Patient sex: M
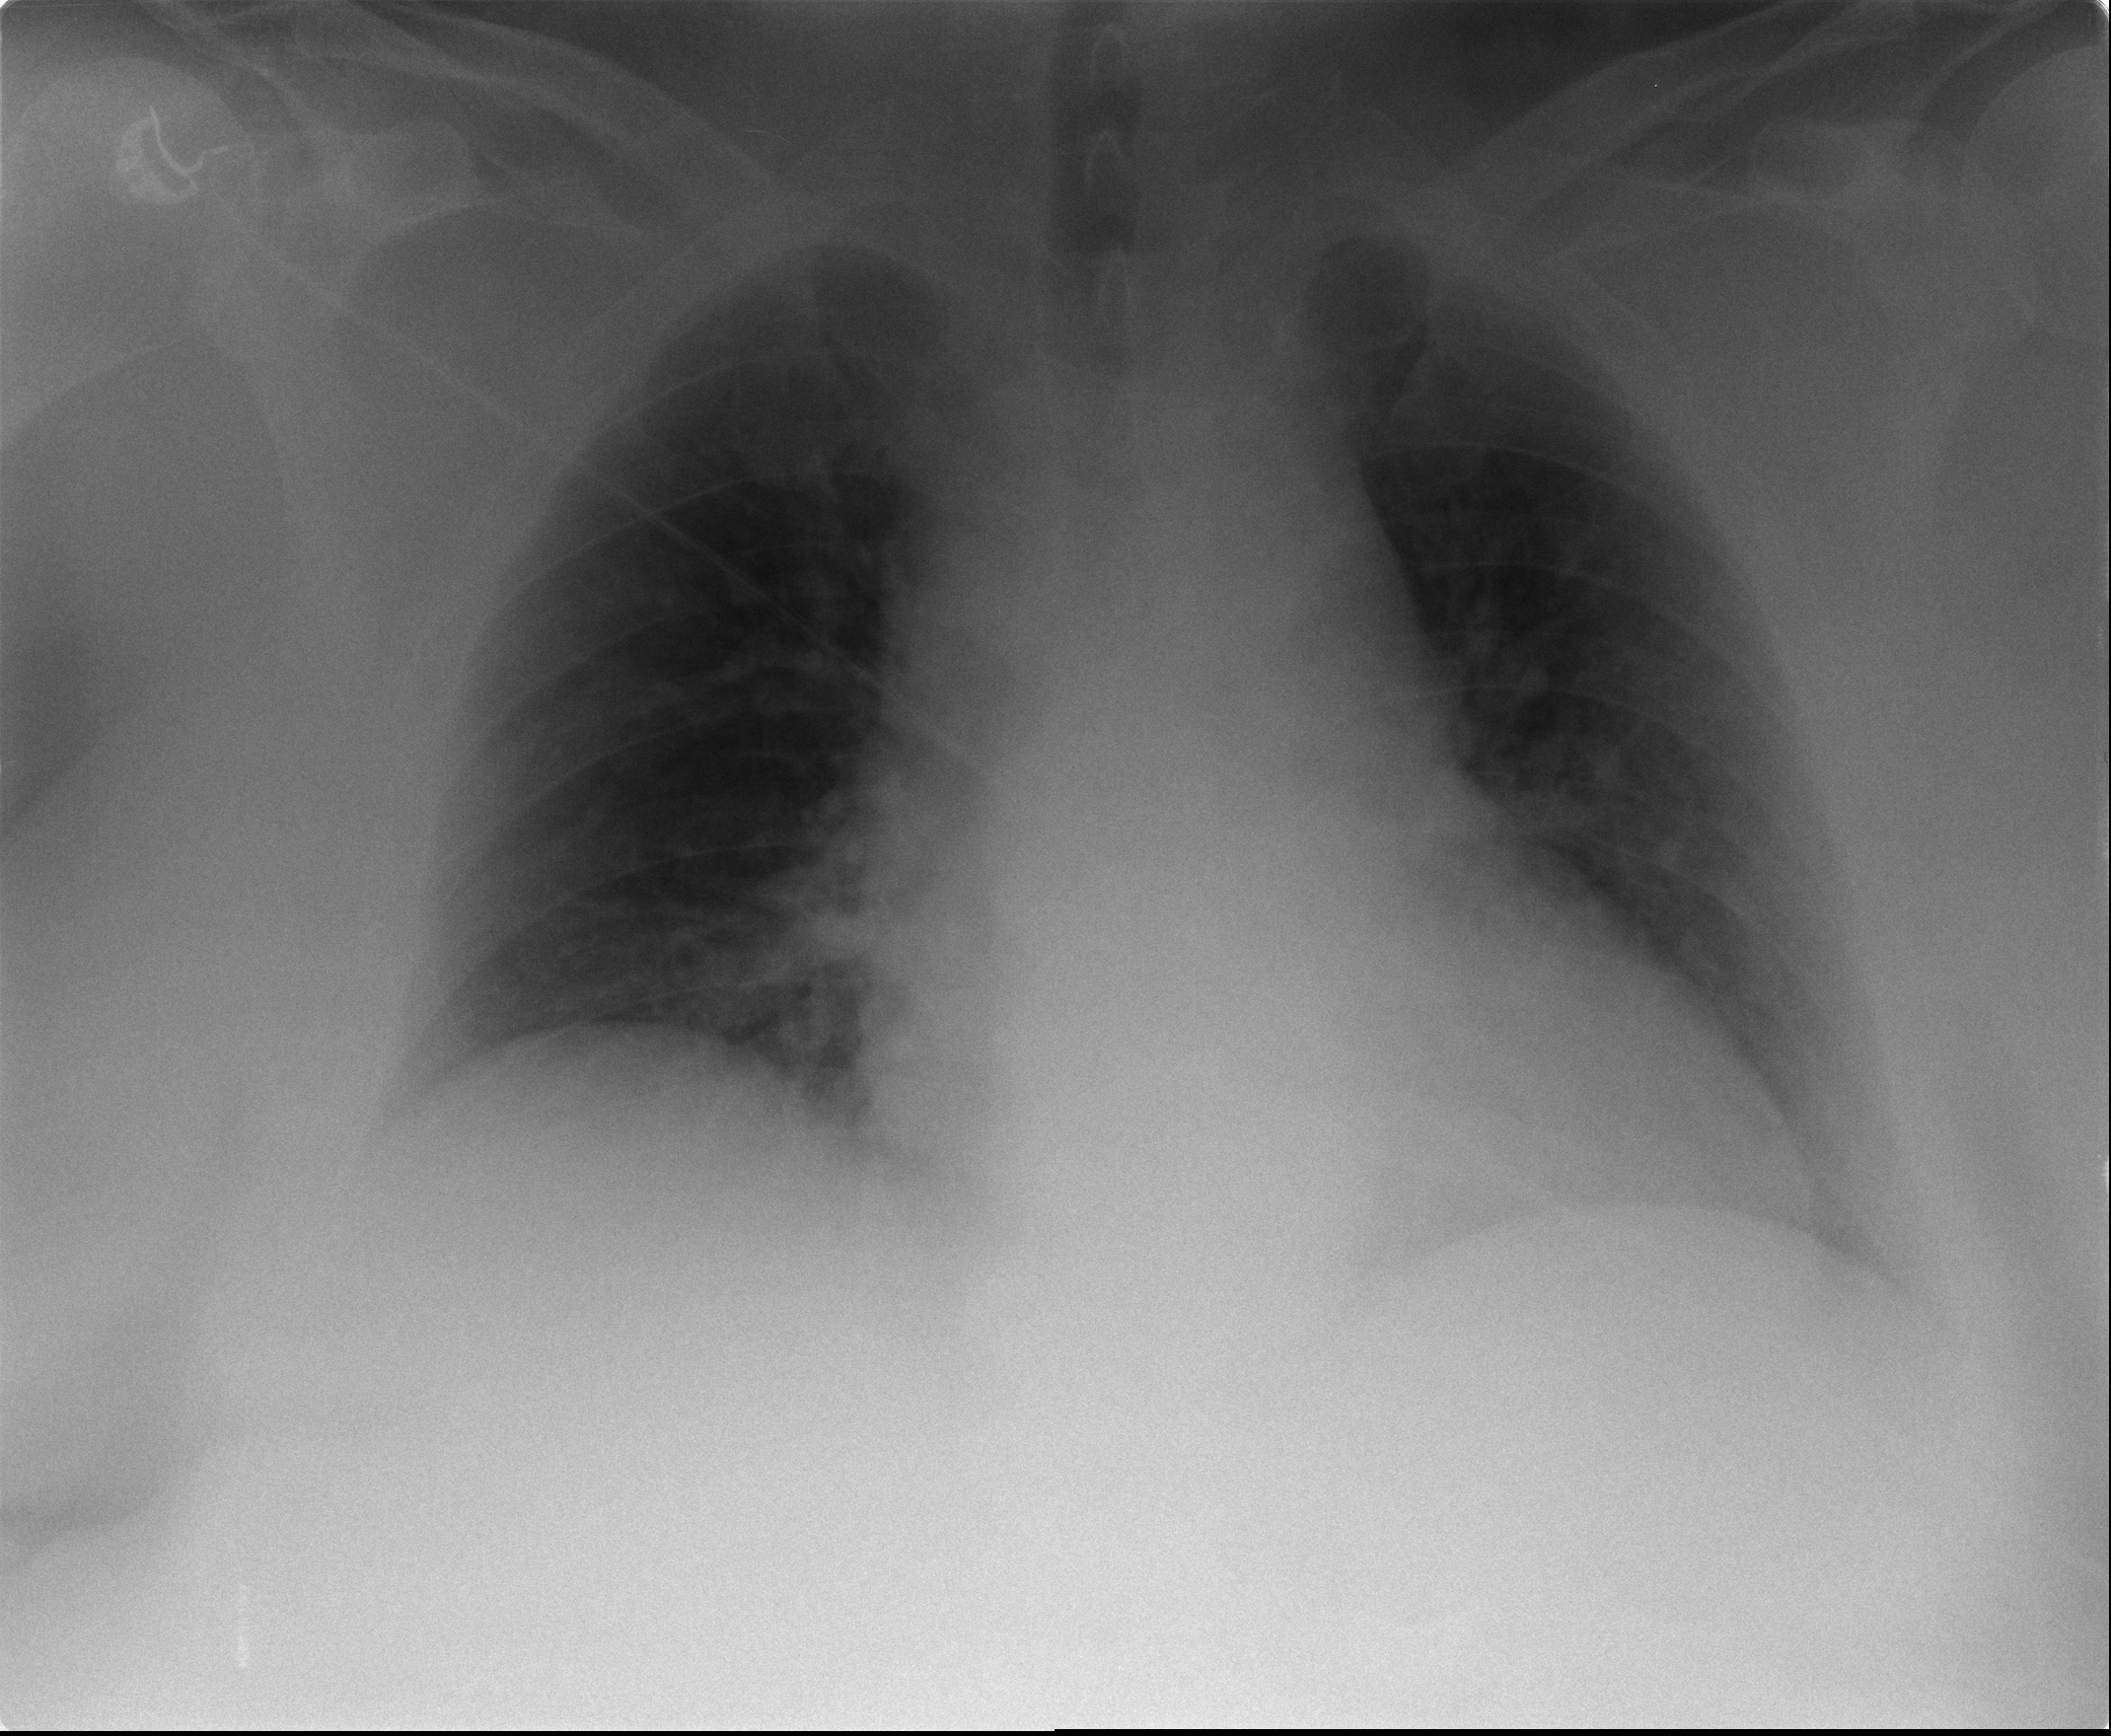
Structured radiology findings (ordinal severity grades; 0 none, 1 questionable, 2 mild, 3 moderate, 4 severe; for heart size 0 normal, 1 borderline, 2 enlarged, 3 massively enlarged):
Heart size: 2
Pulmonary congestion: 2
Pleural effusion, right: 0
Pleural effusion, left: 0
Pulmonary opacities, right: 0
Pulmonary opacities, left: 0
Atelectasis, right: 0
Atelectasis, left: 0